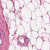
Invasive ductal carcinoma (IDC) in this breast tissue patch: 0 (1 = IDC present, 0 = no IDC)